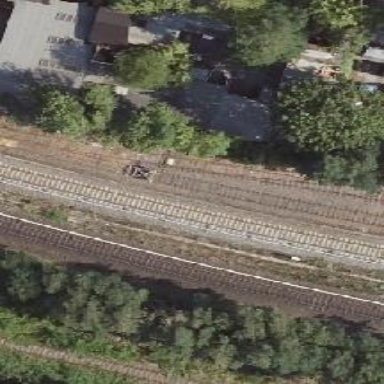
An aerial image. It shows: Railway yard.